Interaction volume radius: 5 \u00c5
Interaction volume height: 25 \u00c5
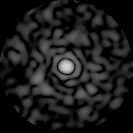
Disorder parameter: 0.8836